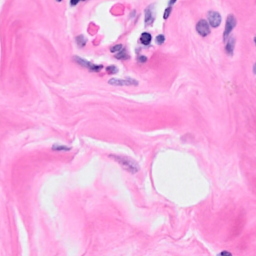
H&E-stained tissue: Breast